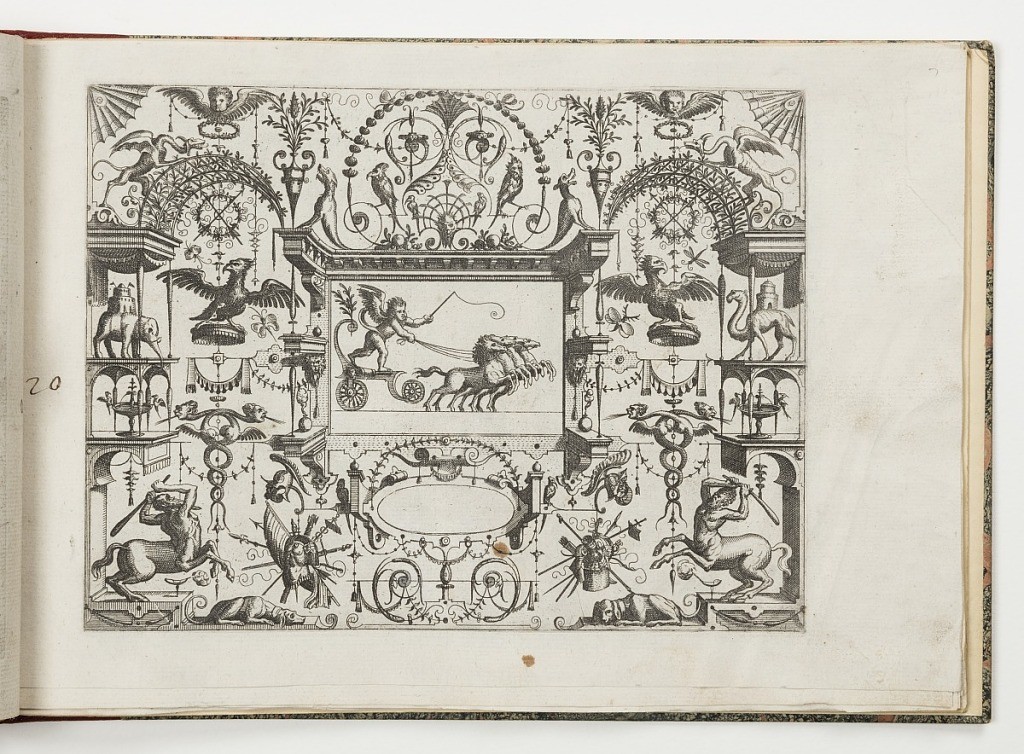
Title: Plate 20, from Grotteßco in diverßche manieren (Various Grotesques)
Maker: Hans Vredeman de Vries, Dutch, 1527 - ca. 1606
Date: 1564
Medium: Etching on laid paper
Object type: Print
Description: Grotesque panel. In center, a putto with a whip is pulled in a chariot by four horses. On either side, an eagle on a platform below crossed arrows in a wreath. At left, an elephant with a castle on its back. At right, a camel with a tower. Below, centaurs, dogs and trophies.